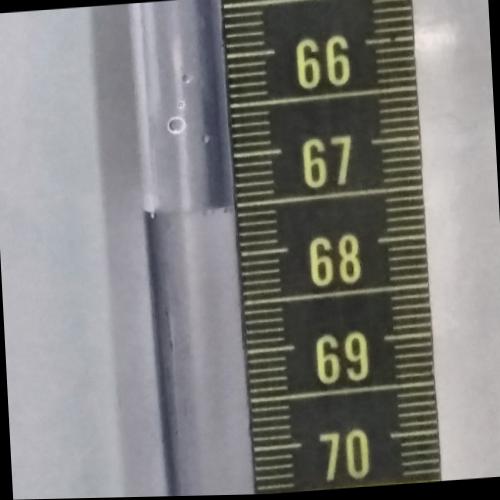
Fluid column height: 67.5 cm